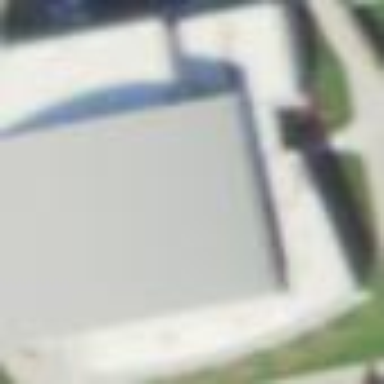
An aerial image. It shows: Sports centre building.